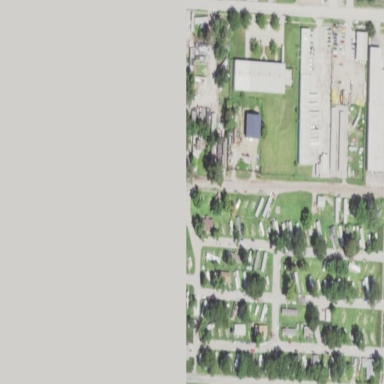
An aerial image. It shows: Residential neighbourhood known as trailer park.